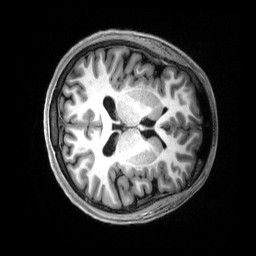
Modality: T1w
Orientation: axial
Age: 22
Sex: female
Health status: healthy
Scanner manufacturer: siemens
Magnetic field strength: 3 T
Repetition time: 2.5 s
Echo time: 0.00222 s